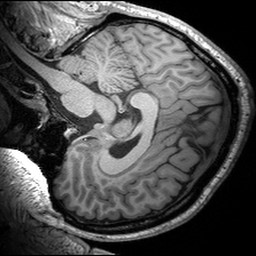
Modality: T1w
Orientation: sagittal
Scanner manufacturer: siemens
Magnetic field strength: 3 T
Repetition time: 2.53 s
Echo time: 0.00299 s